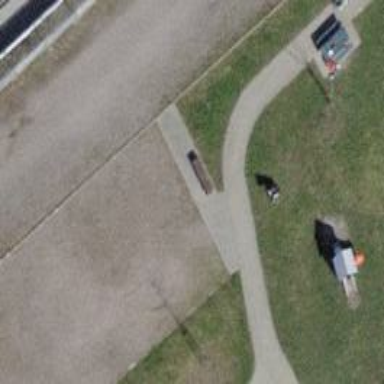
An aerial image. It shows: Brown bench.